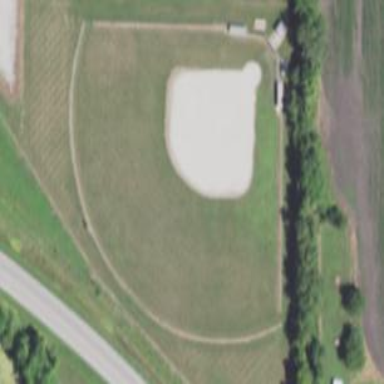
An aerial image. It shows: Softball pitch surrounded by fence.